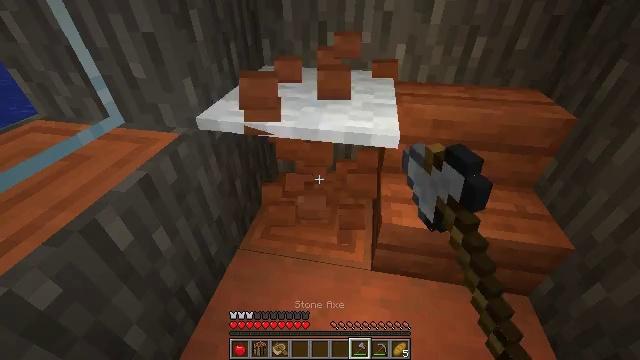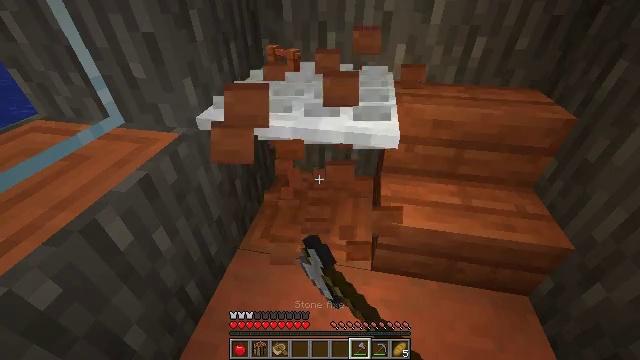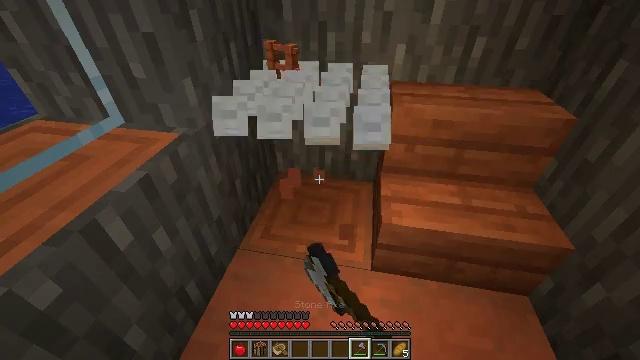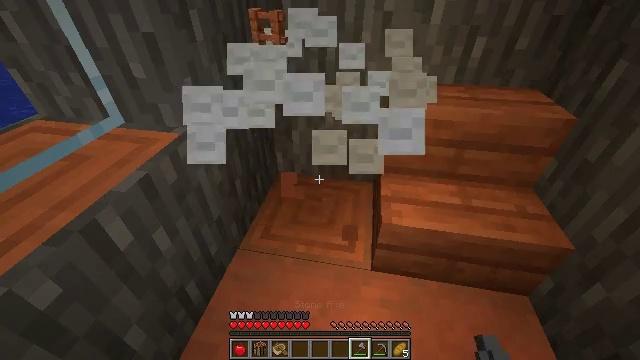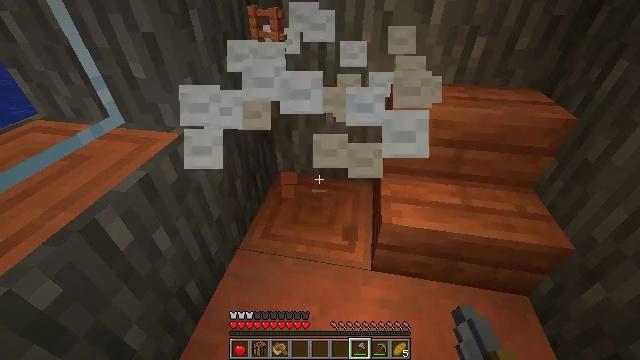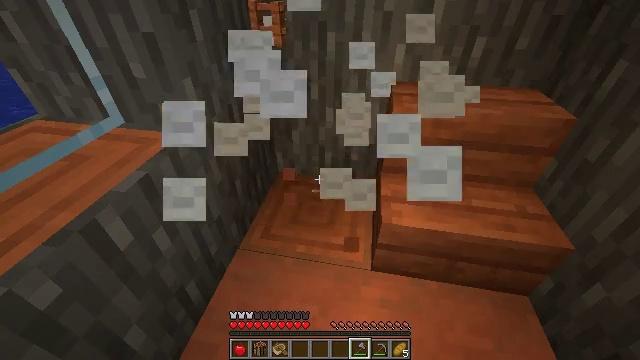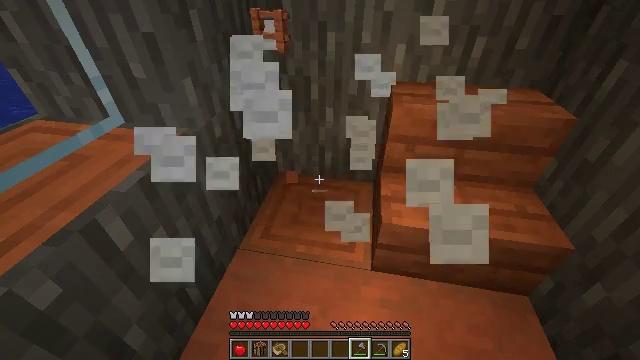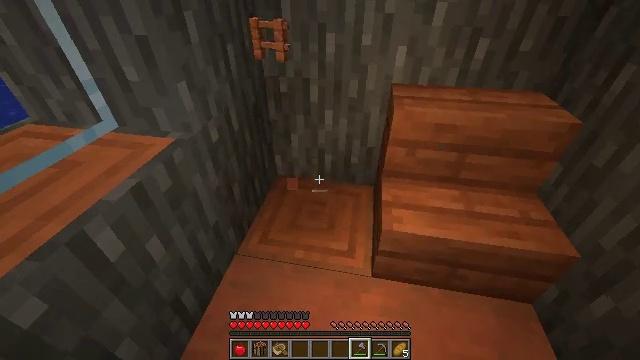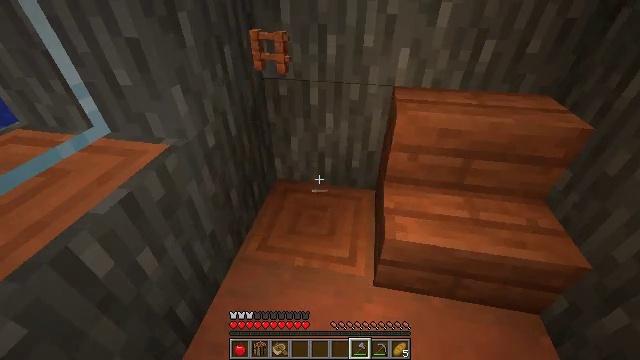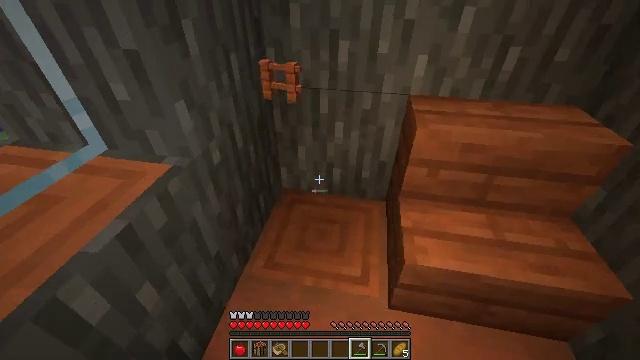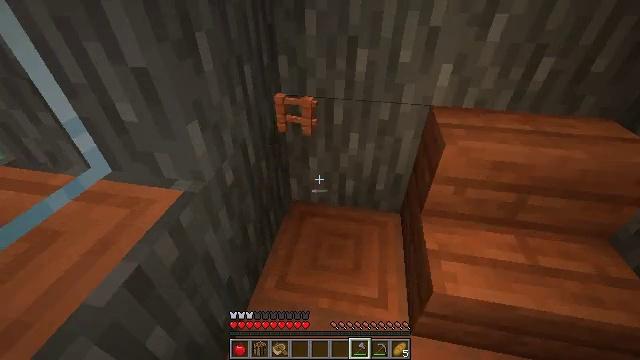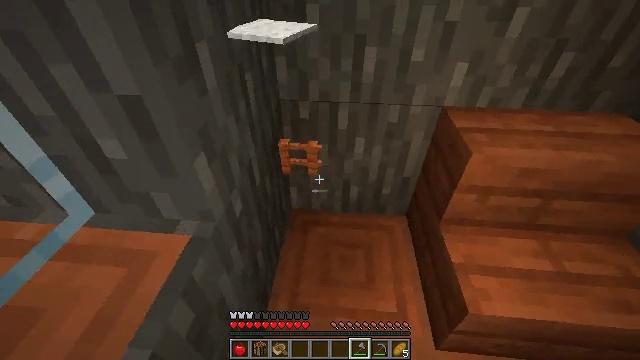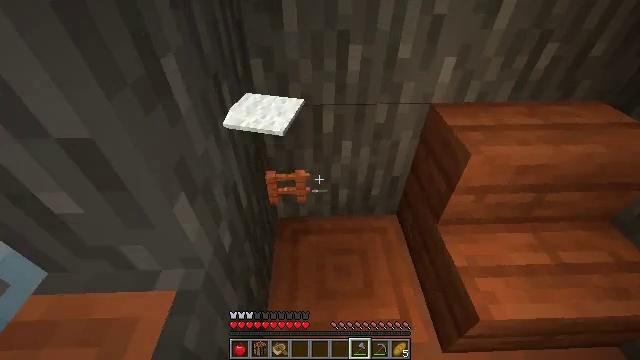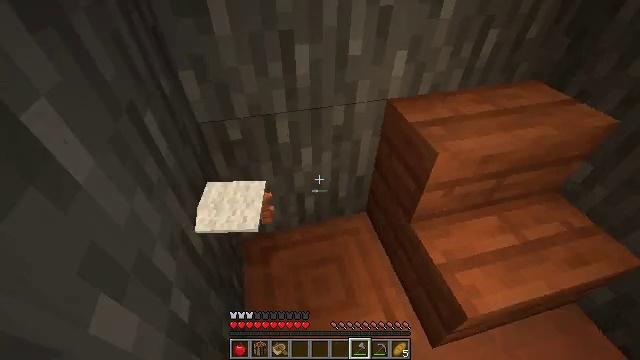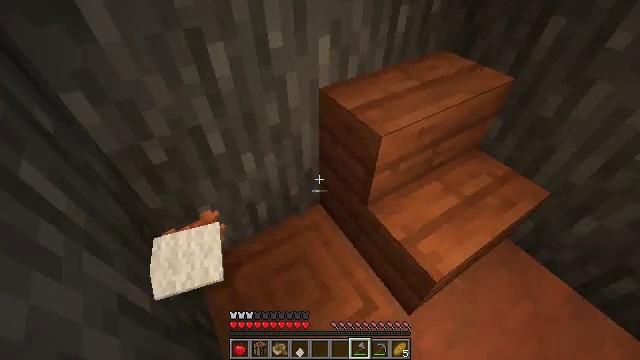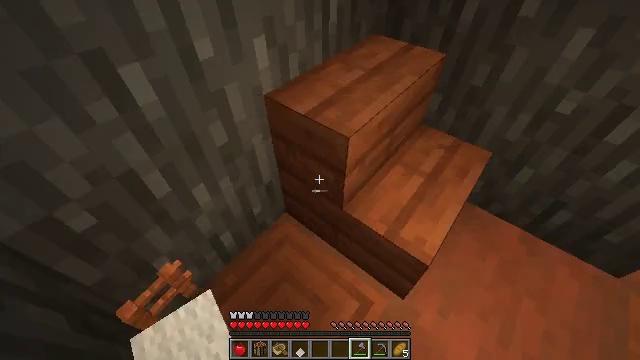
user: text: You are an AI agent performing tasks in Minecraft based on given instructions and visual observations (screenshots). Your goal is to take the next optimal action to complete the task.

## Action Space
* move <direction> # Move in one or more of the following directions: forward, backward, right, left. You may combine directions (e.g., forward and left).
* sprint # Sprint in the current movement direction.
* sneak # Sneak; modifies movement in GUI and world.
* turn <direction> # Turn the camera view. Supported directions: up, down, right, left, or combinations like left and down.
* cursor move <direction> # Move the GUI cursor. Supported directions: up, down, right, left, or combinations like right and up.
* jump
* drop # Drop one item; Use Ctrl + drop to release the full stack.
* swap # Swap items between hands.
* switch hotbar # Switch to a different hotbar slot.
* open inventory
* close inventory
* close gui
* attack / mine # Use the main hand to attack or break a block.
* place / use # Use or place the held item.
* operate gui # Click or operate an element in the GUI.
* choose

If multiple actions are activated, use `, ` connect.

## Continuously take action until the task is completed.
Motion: motion action
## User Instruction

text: Break the acacia stairs in your build.
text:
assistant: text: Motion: attack / mine
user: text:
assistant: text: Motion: attack / mine
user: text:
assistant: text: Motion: attack / mine
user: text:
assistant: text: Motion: no_op
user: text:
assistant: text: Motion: no_op
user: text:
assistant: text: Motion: no_op
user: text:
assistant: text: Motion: move forward
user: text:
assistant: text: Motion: move forward and move left
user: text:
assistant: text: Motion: move forward and move left
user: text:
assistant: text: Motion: move forward and move left
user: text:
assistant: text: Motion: move forward and move left, turn right and down
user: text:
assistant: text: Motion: move forward and move left, turn right and down
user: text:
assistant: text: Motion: move forward and move left, turn right and down
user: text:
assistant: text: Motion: move forward and move left, turn right and down
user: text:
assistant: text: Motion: move forward and move left, turn right and down
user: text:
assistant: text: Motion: move left, turn right
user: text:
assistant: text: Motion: move left, turn right and up
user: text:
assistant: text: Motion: turn left and up
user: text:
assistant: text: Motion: no_op
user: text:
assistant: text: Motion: no_op
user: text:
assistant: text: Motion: move right
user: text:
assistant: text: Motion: move right
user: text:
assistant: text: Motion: move right, turn down
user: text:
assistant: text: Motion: move right
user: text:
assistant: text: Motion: move right, turn left and down, attack / mine
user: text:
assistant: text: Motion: turn left, attack / mine
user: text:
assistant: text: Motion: turn left and up, attack / mine
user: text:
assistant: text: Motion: turn left, attack / mine
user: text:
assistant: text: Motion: attack / mine
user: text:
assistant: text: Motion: attack / mine